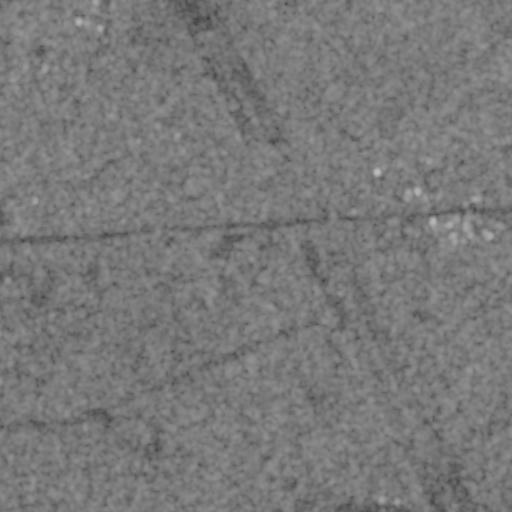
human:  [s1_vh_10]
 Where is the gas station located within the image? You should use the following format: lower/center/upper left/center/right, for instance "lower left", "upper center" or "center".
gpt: The gas station is located in the center of the image.
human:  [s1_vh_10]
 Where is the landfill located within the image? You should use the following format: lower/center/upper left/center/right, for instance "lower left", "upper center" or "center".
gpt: The landfill is located in the lower right of the image.
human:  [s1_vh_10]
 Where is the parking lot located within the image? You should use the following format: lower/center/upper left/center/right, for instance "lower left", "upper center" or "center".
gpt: The parking lot is located in the center right of the image.
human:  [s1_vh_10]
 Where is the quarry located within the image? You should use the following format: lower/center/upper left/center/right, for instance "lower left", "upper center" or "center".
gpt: The quarry is located in the lower right of the image.
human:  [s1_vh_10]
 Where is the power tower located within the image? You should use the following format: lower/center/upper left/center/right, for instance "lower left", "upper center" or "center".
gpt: There is no power tower in the image.

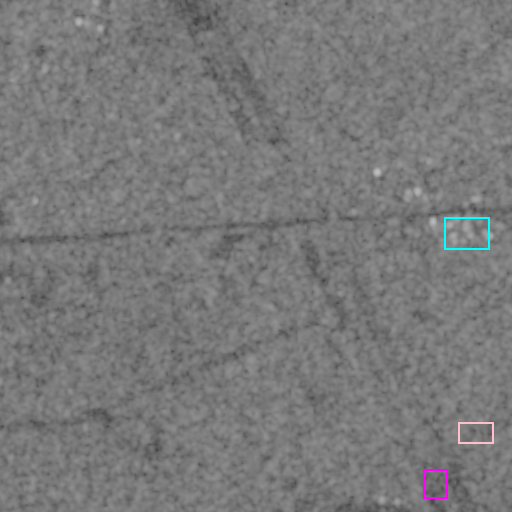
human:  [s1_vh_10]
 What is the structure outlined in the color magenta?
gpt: The structure outlined in magenta is a landfill.
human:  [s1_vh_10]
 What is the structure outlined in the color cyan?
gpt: The structure outlined in cyan is a parking lot.
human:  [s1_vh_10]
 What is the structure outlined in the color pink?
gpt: The structure outlined in pink is a quarry.
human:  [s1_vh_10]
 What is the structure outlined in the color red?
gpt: There is no red outline.